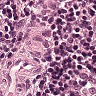
Metastatic tissue present: no